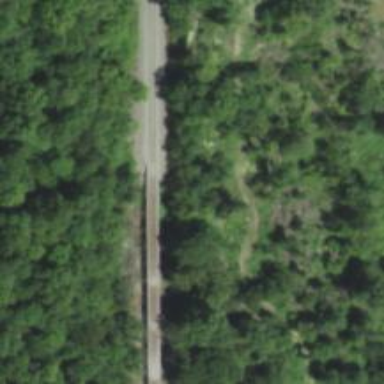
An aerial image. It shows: Railway line running on embankment.